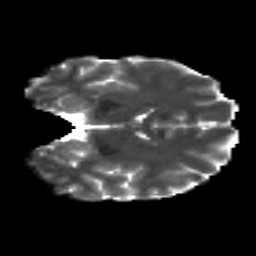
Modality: T2w
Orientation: coronal
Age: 18
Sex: female
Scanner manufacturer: siemens
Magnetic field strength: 3 T
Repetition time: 8.8 s
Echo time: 0.085 s